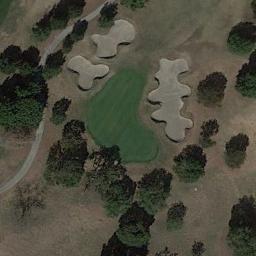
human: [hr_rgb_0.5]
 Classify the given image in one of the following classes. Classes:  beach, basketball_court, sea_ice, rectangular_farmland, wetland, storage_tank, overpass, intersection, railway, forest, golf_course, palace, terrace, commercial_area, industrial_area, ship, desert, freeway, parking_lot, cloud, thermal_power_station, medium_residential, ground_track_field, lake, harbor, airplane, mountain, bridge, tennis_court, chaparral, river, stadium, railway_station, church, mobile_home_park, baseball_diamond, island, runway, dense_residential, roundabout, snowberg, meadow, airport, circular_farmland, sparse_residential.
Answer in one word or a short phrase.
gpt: golf_course